六年级 · 度量几何学
下图中，正方形的面积是 $9 \mathrm{~cm}^{2} ，$ 这个圆的周长是 $\qquad$ $\mathrm{cm}$, 面积是 $\qquad$ $\mathrm{cm}^{2}$ 。

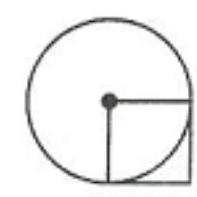
答案: $18.84 ; 28.26$